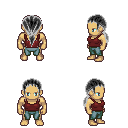
a pixel art fantasy rpg character, male body template, human, tanned skin, maroon pirate shirt, teal pants, gray ponytail hairstyle, four views (front, back, left, right), 2x2 character sprite sheet, small pixel art, hard edges, no anti-aliasing